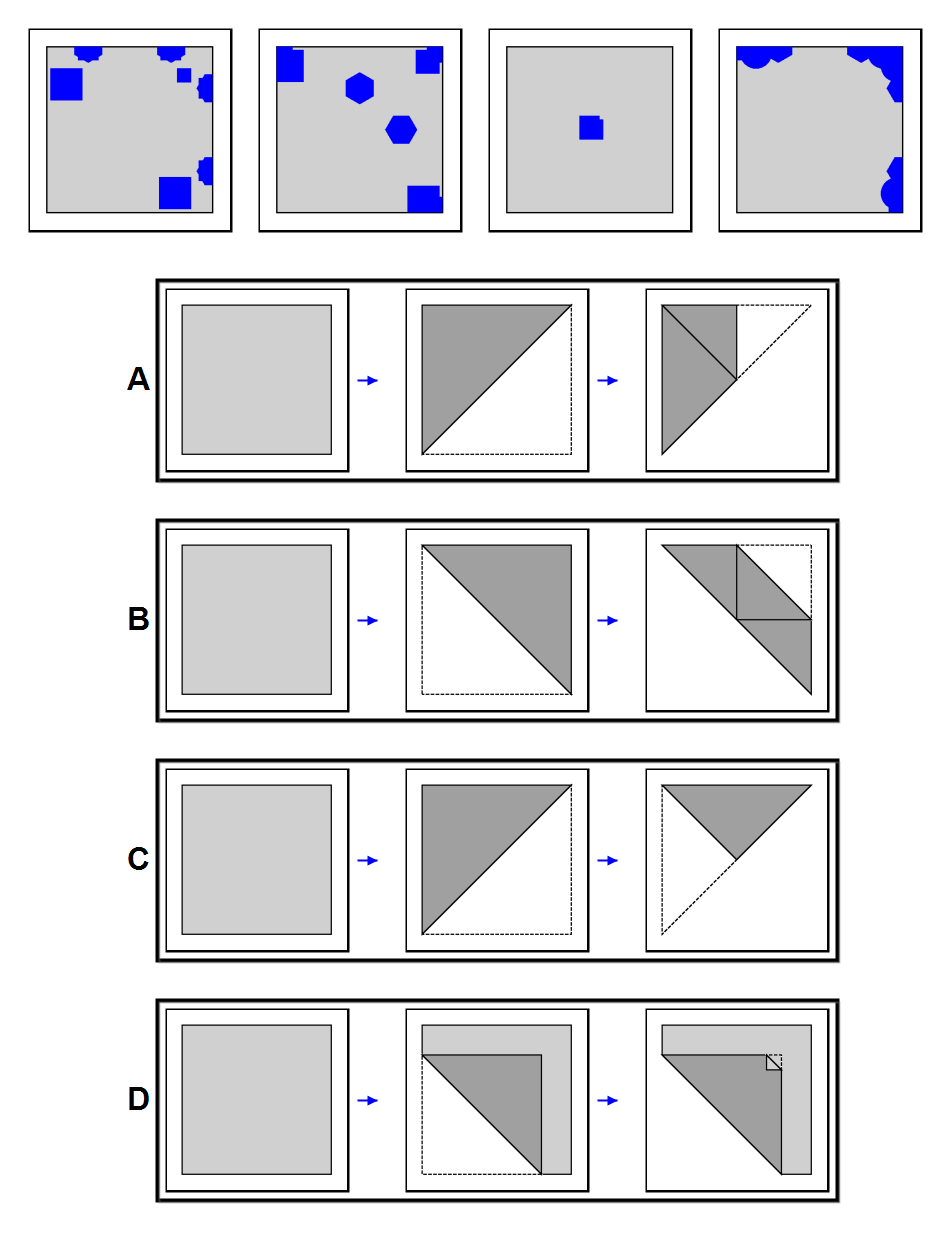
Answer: A